Question: I can't find these in words in the MySQL manual for reserved words but apparently phpMyAdmin says they're reserved:

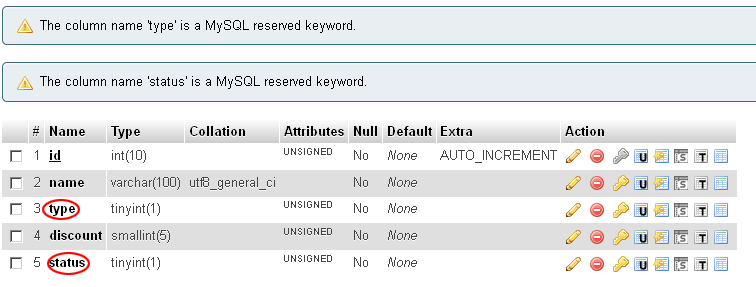
Answer: This is, technically, a bug in phpMyAdmin. From <URL>:
'''
/**
* words forbidden to be used as column or table name wihtout quotes
* as seen in http://dev.mysql.com/doc/mysql/en/reserved-words.html
*
* @global array MySQL forbidden words
*/
$PMA_SQPdata_forbidden_word = array (
'''
(list includes ''STATUS'' and ''TYPE'', which are clearly not on the referenced manual page).
<URL>:
> Your fix messes up the pretty-printer!
This is rather an analyzer problem.FIRST and STATUS have been inside this reserved words array
because they are part of MySQL commands.
STATUS is used in "SHOW STATUS" and FIRST part of the
ALTER sytax.Furthermore, this bug affects a lot more words than just
STATUS and FIRST. I do not want to know what happens if we
remove them all from the reserved words array...Because of your change, both queries are not highlighted well
anymore.
That is to say, phpMyAdmin uses the same list of words to conduct syntax highlighting in its pretty printer as it does for detecting reserved words; this is erroneous and leads to the warnings you observe.